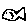
Label: fish